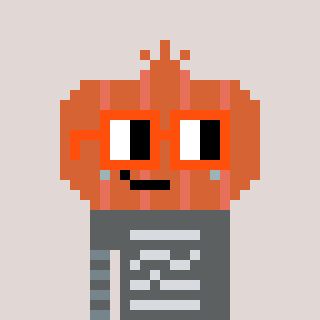
a pixel art character with square orange glasses, a onion-shaped head and a orange-colored body on a warm background